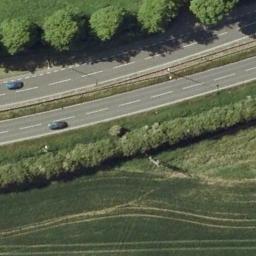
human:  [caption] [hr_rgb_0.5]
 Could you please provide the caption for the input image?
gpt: The freeway with a small bend has many trees on either side of the freeway and some cars are driving on freeways .

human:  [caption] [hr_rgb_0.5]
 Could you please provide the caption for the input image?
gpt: There are few cars on the motorway .

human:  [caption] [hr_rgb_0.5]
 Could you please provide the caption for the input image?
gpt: The freeway is surrounded by a large green lawn with two cars on the freeway .

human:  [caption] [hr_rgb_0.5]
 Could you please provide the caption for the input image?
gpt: The freeway goes through the grass with some trees .

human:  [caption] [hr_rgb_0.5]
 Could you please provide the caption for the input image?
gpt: There are green trees and lawns along the freeway with two cars .